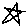
Label: star